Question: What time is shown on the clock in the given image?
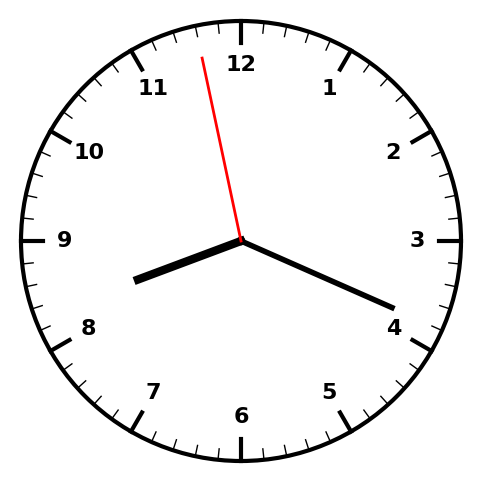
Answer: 08:18:58